RGB frame:
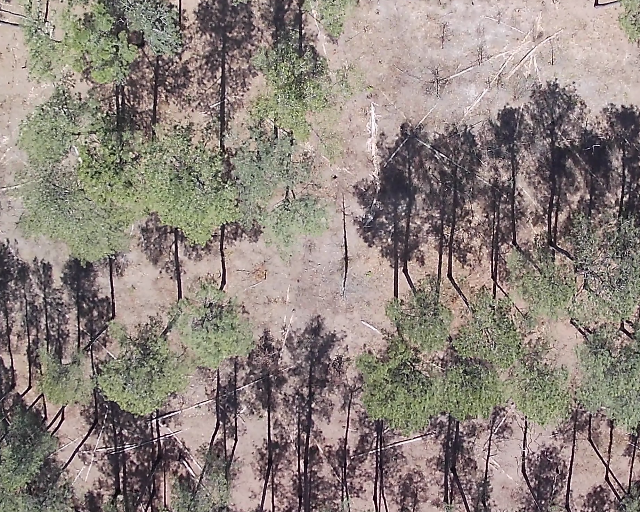
Thermal frame:
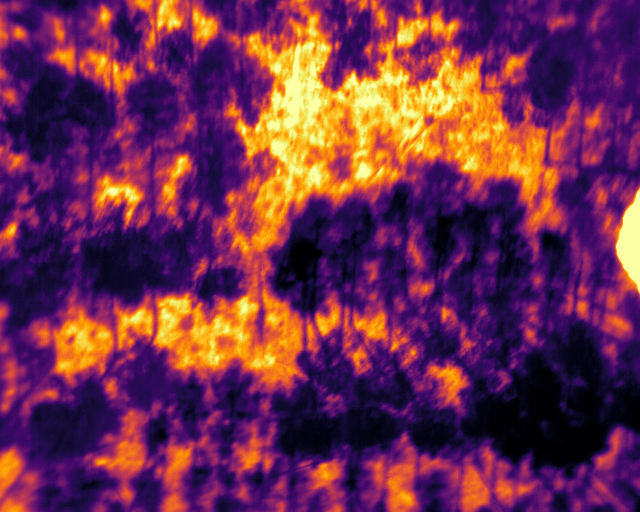
Captured: 2026-02-27 02:36:56
Pixels at or above 80 °C: 1113 (fraction of frame: 0.003397)